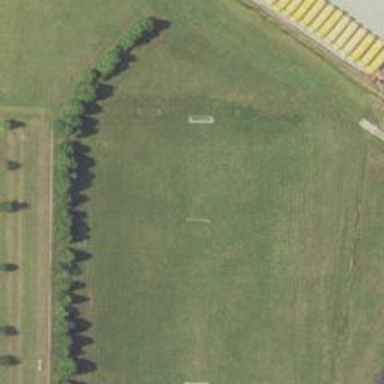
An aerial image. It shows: Soccer pitch for leisureland activities.